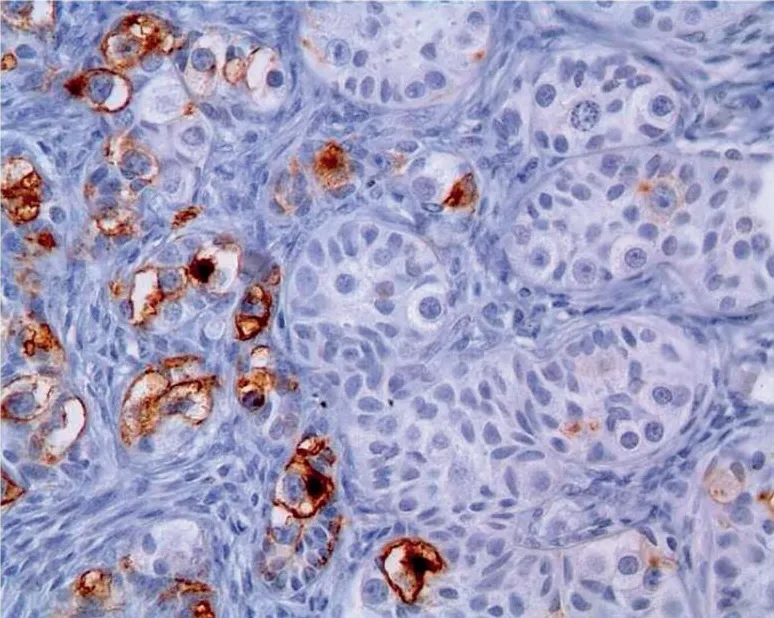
Germ cells positive for OCT3/4.
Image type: pathology (immunostaining)